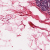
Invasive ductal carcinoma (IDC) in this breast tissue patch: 0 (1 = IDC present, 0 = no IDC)